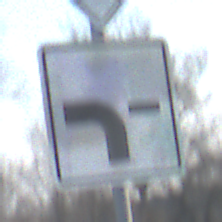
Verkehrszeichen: VerlaufVorfahrtsstrasse6
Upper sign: Vorfahrtsstrasse
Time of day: SunriseSunset
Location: Outdoor (Suburban)
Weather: PartlyCloudy
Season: Winter
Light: Natural